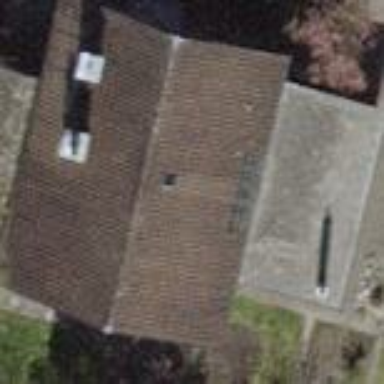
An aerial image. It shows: Detached building with gabled tile roof.